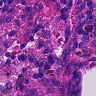
Metastatic tissue present: no